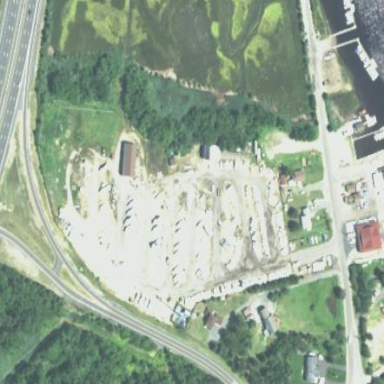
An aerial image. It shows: Boatyard along the waterway.